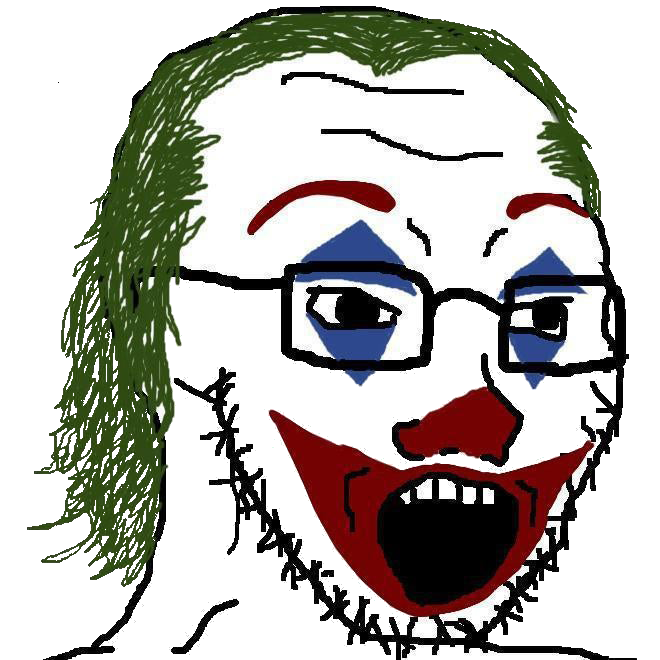
Label: 5_Soyjak